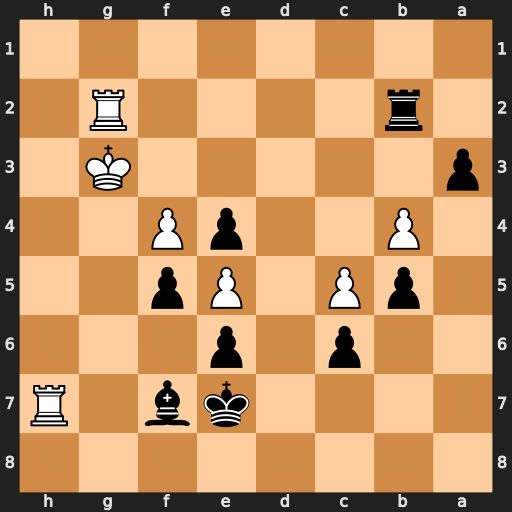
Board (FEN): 8/4kb1R/2p1p3/1pP1Pp2/1P2pP2/p5K1/1r4R1/8
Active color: b
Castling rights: -
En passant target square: -
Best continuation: a2 Rh1 Rb1 Rxa2 Rxh1